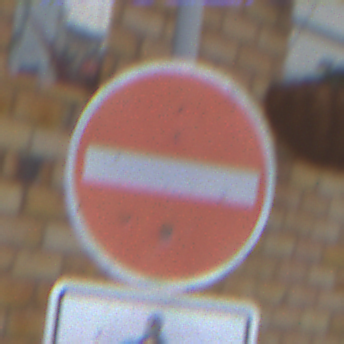
Verkehrszeichen: VerbotDerEinfahrt
Zusatzzeichen unten: EinspurigeFahrzeugeFrei3
Umgebung: Outdoor, Urban
Tageszeit: MorningAfternoon
Wetter: Overcast
Licht: Natural
Jahreszeit: NotSpecified
Kontrast: LowContrast